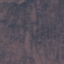
Land use / land cover class: HerbaceousVegetation